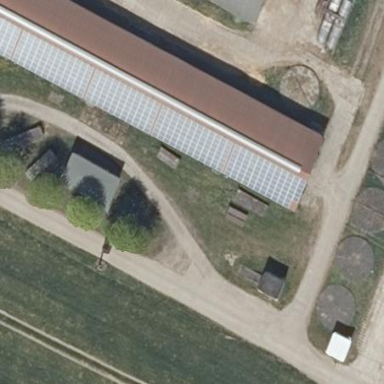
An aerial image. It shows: Building equipped with solar photovoltaic panel for generating electricity. The small installation is solar power generator.